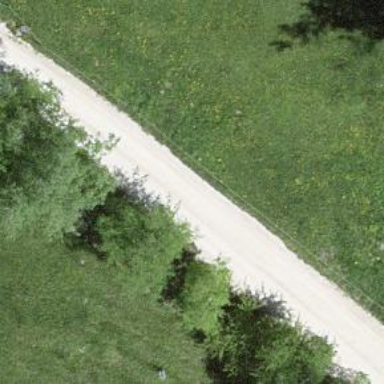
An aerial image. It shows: Unclassified road with cobblestone surface.